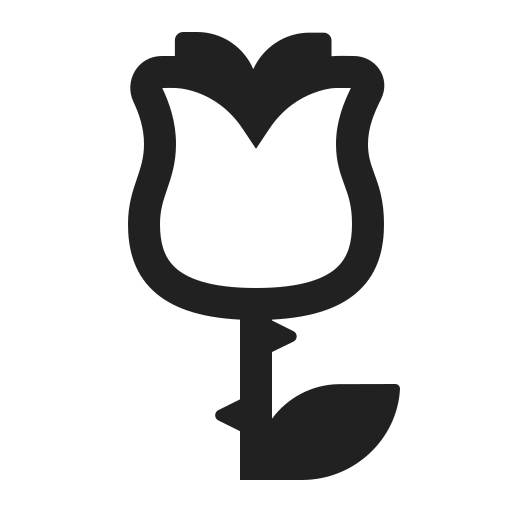
rose high contrast